Brain MRI, t1w sequence, axial 2D slice.
Patient: age 39, sex M, weight 95 kg, height 1.95 m
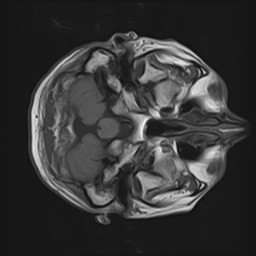